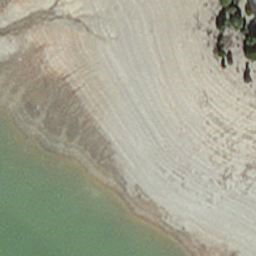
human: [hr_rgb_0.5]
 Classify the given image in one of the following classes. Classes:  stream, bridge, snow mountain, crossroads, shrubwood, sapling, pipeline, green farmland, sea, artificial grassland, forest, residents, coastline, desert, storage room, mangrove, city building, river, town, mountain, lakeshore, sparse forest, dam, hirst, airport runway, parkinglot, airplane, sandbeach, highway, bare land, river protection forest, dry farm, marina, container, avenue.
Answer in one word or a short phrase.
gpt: hirst